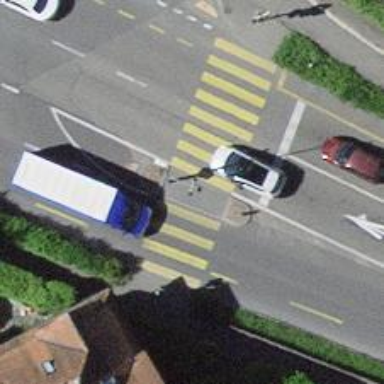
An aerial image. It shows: Footway with asphalt surface leading to traffic island.